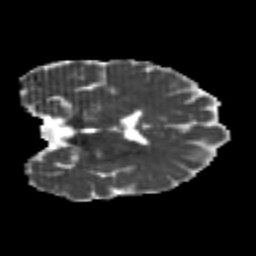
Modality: MD
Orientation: coronal
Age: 21
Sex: female
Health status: healthy
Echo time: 0.074 s